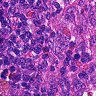
Metastatic tissue present: no